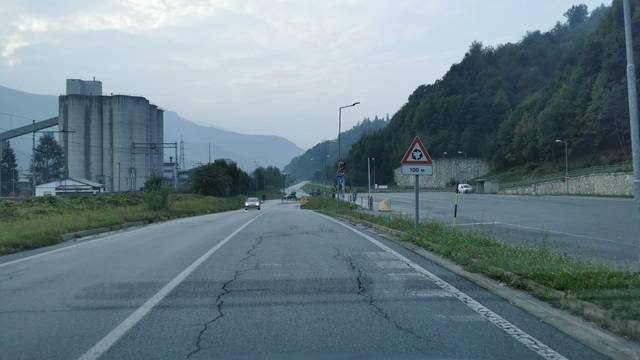
Region: Italy
Coordinates: 44.303, 7.503